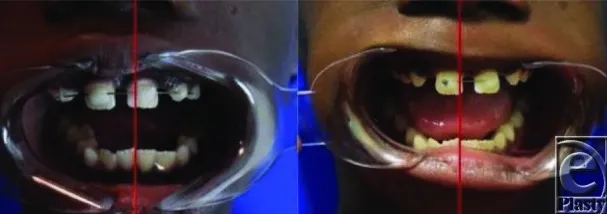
Left image illustrates preoperative malocclusion; right image illustrates midline congruency after completion of dynamic elastic therapy.
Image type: medical_photograph (oral_photograph)